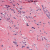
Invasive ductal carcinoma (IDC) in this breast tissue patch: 1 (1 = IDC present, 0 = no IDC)